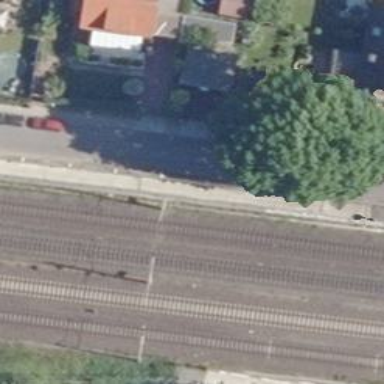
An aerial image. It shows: Milestone along the railway track with catenary mast.